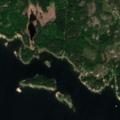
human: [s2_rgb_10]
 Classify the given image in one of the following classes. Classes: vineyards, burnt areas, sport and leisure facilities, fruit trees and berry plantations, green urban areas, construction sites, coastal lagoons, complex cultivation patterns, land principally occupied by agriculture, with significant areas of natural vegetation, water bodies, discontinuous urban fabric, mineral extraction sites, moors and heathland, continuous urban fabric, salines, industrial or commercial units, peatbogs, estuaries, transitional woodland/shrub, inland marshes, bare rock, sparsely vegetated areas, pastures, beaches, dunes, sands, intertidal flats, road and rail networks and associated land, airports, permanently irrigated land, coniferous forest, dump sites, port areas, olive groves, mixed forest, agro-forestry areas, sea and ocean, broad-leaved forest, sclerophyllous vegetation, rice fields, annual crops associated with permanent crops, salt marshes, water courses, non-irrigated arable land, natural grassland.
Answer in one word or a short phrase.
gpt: coniferous forest, transitional woodland/shrub, sea and ocean